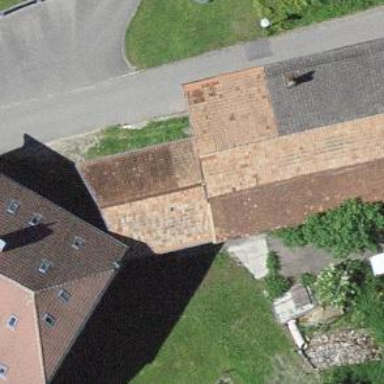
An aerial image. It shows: Rural barn.